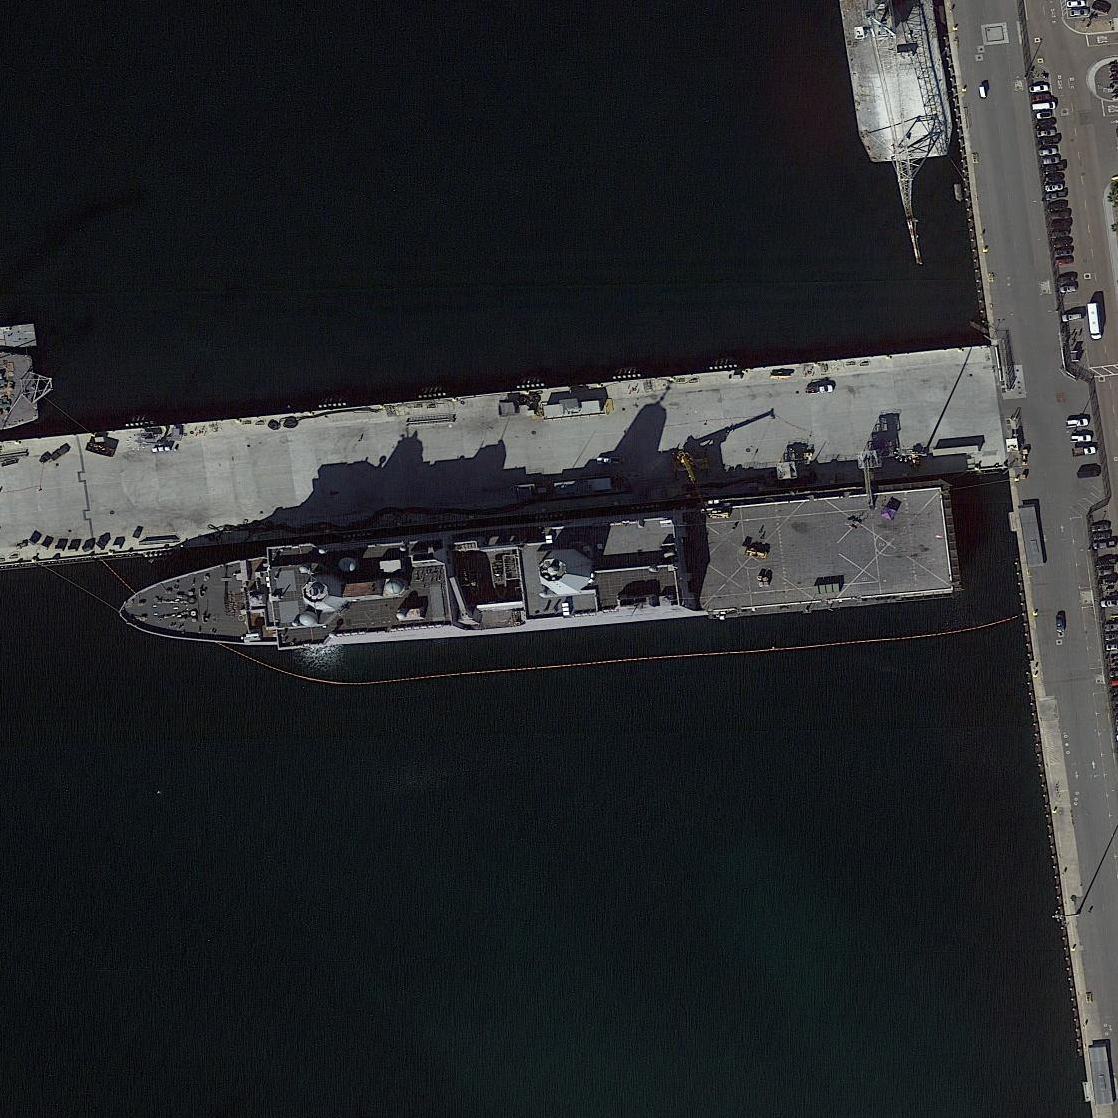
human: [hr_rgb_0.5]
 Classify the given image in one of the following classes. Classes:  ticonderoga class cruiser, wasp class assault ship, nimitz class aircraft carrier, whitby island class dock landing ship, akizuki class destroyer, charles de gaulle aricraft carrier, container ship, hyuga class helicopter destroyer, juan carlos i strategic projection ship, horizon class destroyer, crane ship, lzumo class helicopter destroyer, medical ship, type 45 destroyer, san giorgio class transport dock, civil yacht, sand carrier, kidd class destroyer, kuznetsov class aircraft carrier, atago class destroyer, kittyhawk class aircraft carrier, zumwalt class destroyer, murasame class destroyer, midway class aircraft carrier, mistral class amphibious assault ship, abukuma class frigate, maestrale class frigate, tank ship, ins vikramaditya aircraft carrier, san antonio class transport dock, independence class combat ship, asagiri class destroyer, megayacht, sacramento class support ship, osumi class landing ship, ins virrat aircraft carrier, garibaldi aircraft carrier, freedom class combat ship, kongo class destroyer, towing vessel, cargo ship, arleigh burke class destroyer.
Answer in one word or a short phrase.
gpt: San Antonio class transport dock